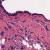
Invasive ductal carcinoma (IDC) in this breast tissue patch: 1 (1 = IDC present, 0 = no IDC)